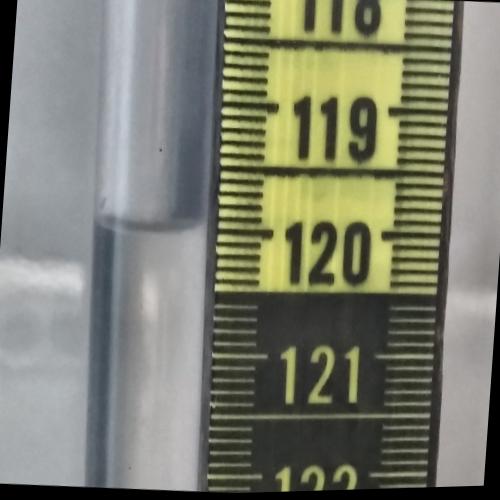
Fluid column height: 120.0 cm